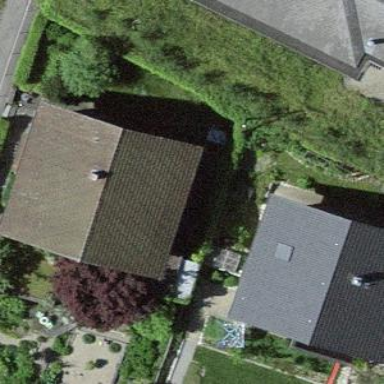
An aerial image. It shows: Residential building.